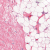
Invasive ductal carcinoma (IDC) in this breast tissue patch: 0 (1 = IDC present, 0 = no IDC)